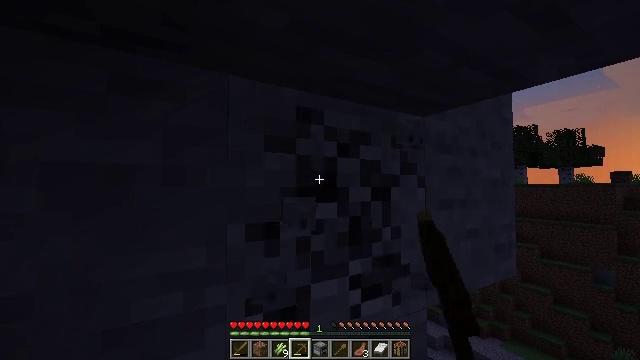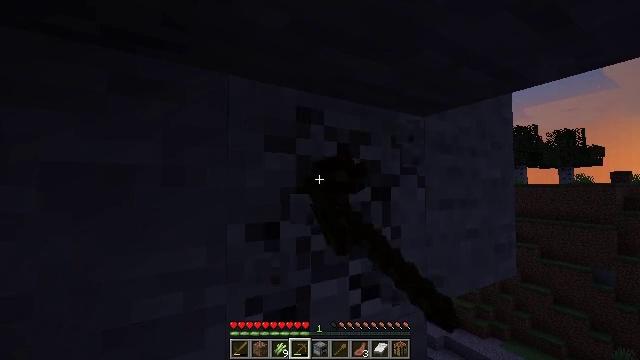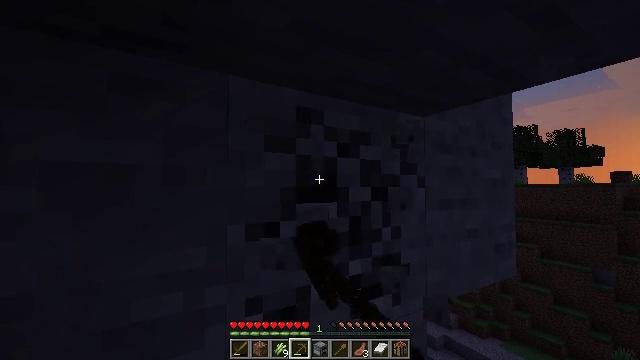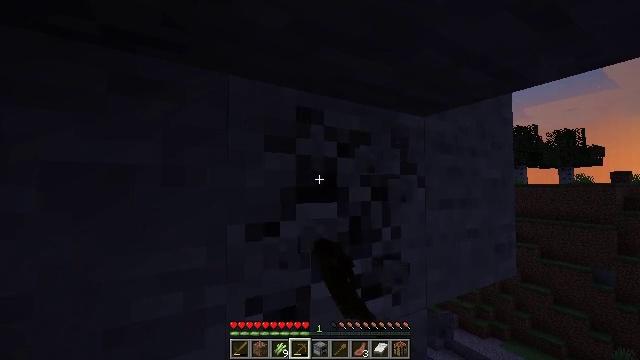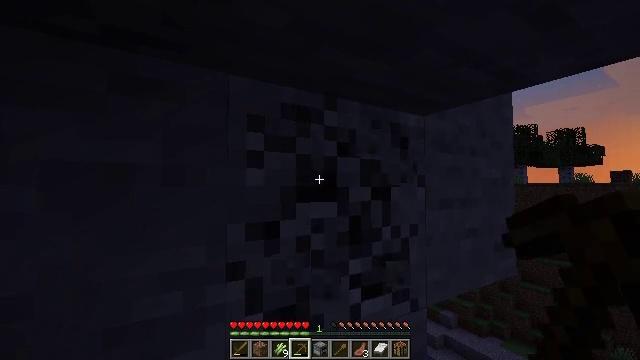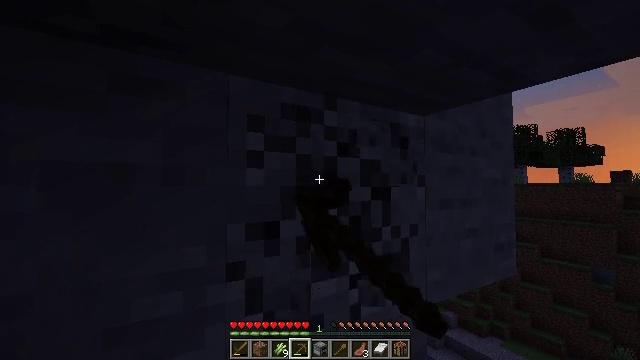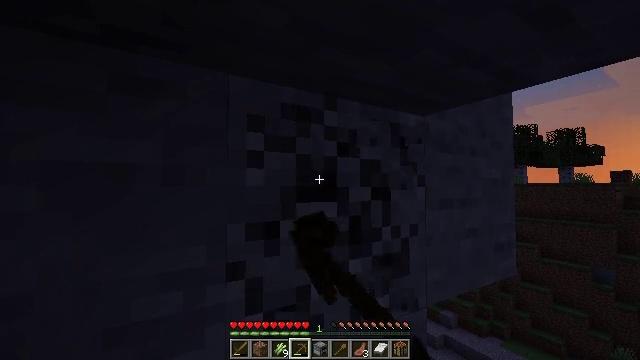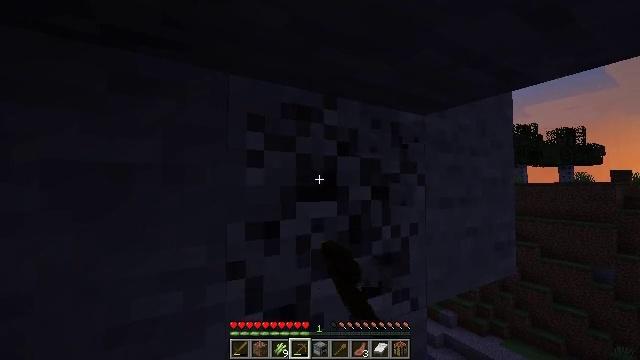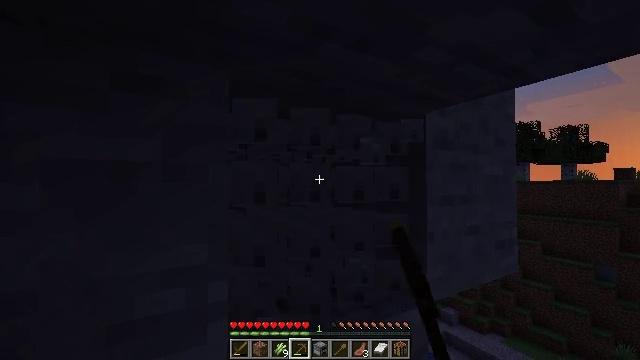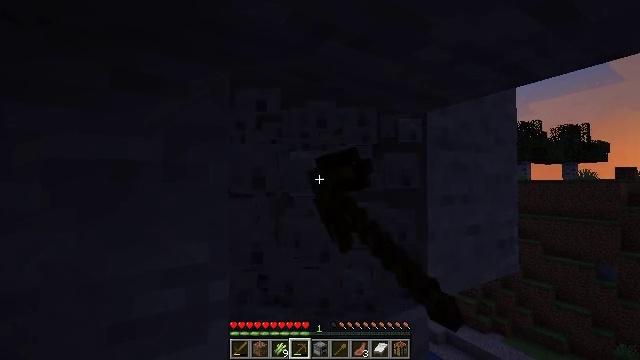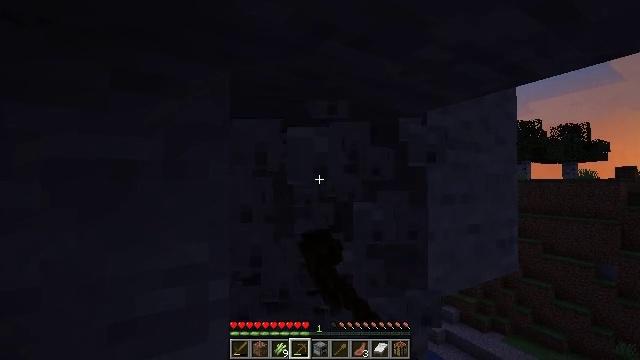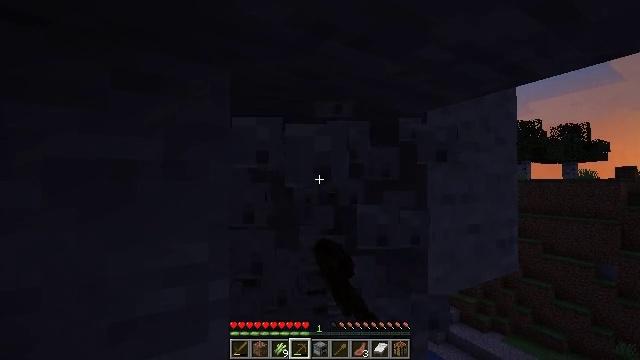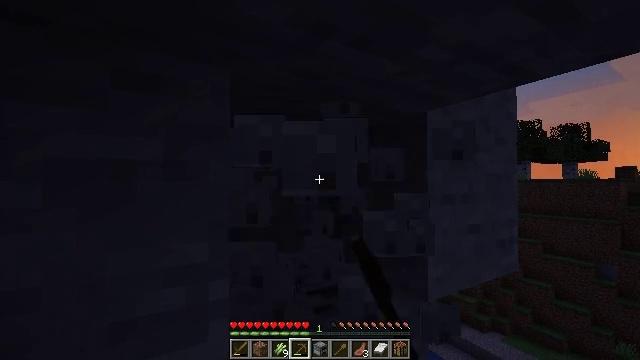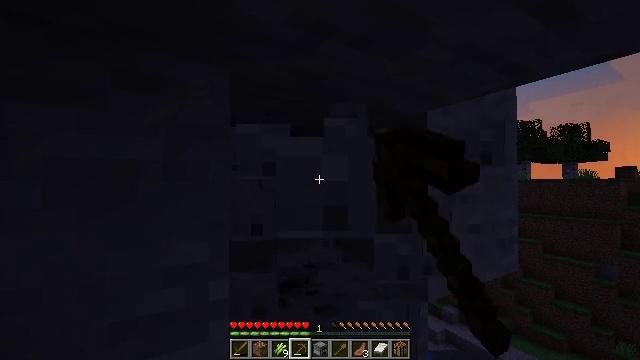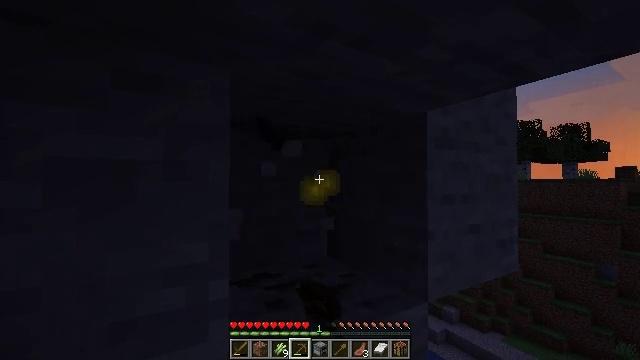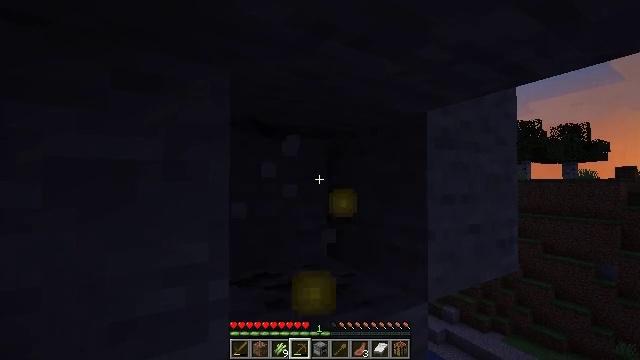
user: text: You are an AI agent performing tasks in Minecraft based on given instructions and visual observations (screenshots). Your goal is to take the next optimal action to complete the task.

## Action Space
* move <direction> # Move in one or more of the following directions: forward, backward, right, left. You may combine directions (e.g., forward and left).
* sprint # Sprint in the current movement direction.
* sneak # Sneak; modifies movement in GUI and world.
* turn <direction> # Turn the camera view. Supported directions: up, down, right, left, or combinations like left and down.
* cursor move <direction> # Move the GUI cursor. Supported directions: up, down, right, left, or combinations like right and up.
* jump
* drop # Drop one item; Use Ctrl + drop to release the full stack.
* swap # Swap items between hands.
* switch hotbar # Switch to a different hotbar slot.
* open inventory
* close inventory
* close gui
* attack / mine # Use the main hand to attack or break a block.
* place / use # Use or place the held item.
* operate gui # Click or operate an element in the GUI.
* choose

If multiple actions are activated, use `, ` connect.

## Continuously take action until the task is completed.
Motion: motion action
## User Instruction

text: Collect coal by mining the ore.
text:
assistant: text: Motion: attack / mine
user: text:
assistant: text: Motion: attack / mine
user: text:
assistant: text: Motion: attack / mine
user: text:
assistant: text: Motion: attack / mine
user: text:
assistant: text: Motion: attack / mine
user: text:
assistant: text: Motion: attack / mine
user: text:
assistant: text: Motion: attack / mine
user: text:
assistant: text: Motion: attack / mine
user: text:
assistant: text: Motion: attack / mine
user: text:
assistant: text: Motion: attack / mine
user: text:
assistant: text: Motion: attack / mine
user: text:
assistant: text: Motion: attack / mine
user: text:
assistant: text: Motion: attack / mine
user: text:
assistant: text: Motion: attack / mine
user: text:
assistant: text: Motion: attack / mine
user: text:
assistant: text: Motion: attack / mine
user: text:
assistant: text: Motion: turn left and down, attack / mine
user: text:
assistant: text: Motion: turn down, attack / mine
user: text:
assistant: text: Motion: turn down, attack / mine
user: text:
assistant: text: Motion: turn down, attack / mine
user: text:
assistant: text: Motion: turn down, attack / mine
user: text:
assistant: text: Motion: turn down, attack / mine
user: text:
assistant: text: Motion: attack / mine
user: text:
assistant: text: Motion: attack / mine
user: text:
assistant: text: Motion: attack / mine
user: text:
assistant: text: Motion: attack / mine
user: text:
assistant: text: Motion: attack / mine
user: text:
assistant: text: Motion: attack / mine
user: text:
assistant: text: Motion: attack / mine
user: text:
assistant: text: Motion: attack / mine